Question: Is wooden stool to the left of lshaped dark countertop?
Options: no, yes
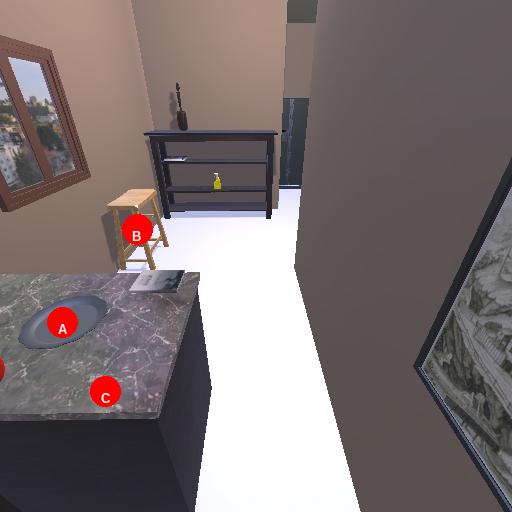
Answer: no